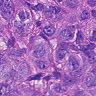
Metastatic tissue present: yes